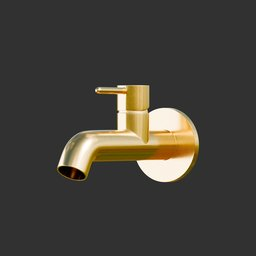
Label: appliances